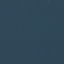
Label: SeaLake